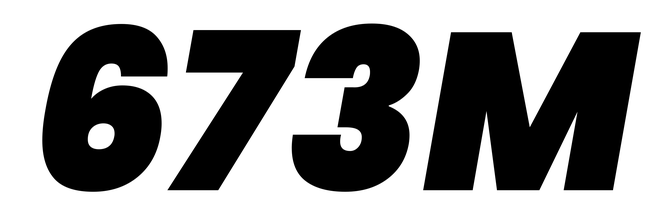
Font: Poppins-BlackItalic